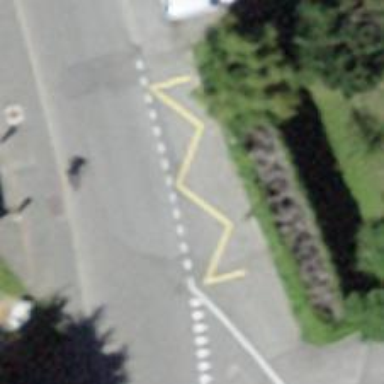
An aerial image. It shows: Bus stop with platform for public transport.